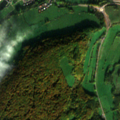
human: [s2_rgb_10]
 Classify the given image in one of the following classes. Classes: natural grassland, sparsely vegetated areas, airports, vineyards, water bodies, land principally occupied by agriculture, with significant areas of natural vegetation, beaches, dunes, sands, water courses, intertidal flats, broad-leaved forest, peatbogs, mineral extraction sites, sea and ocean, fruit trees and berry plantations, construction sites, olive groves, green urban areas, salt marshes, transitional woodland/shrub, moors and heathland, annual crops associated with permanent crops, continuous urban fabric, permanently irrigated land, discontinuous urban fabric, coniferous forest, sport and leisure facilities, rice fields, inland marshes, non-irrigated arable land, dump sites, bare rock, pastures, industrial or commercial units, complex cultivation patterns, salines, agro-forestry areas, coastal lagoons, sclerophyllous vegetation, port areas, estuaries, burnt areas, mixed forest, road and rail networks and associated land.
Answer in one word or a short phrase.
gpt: discontinuous urban fabric, industrial or commercial units, pastures, land principally occupied by agriculture, with significant areas of natural vegetation, broad-leaved forest